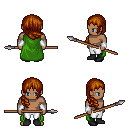
a pixel art fantasy rpg character, male body template, human, dark skin, green cape, white pants, brunette right-swept hairstyle, white cloth bracers, black shoes, spear, four views (front, back, left, right), 2x2 character sprite sheet, small pixel art, hard edges, no anti-aliasing